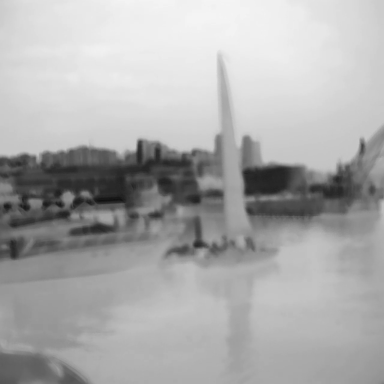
There is a sailboat in the infrared image.